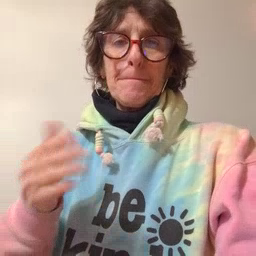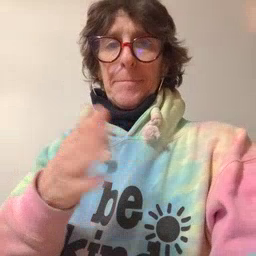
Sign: fish